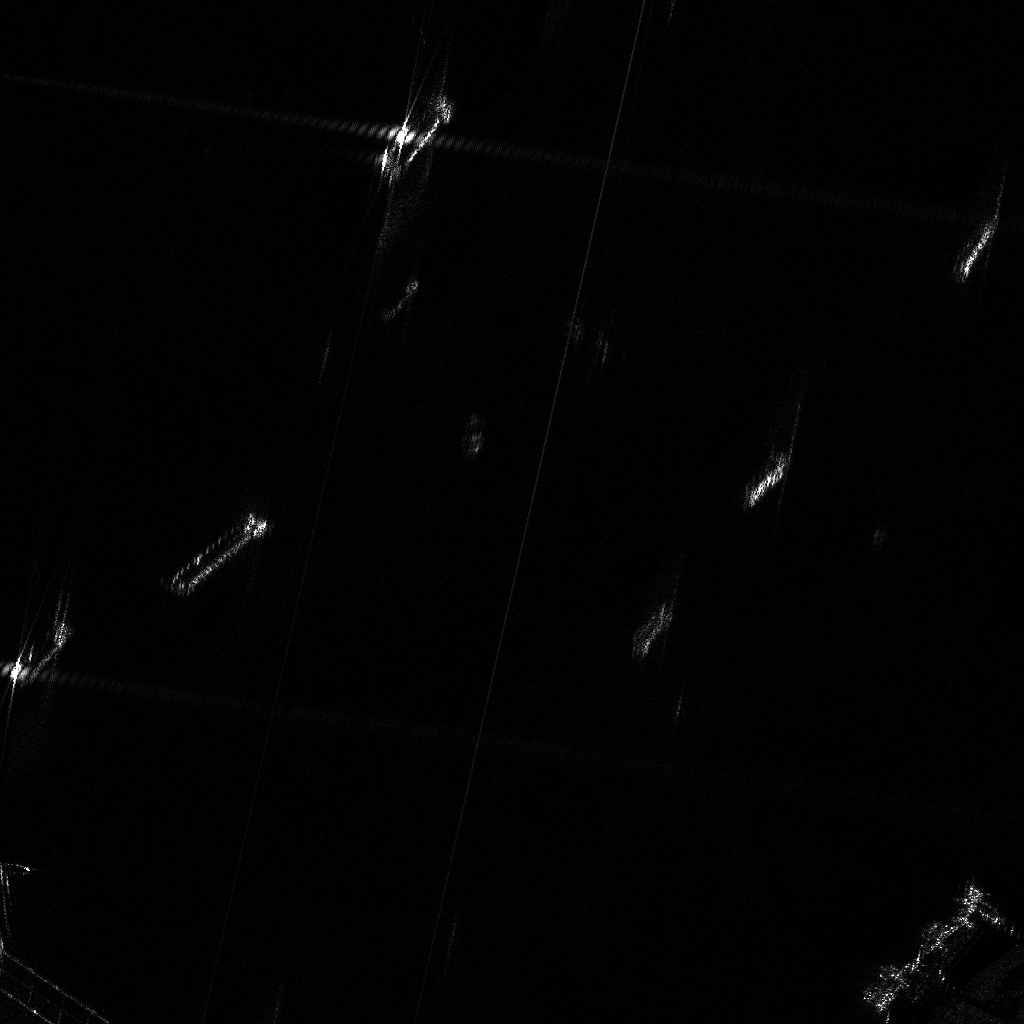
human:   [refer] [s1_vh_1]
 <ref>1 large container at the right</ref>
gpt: <box>[[74, 43, 76, 50, 33]]</box>

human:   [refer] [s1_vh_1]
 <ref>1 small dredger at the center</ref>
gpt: <box>[[62, 58, 64, 65, 33]]</box>

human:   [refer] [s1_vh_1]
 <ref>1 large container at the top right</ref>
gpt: <box>[[94, 20, 96, 27, 33]]</box>